Field crop: maize
Growth stage: 2
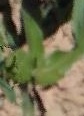
Species: maize